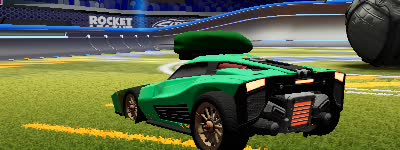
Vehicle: breakout